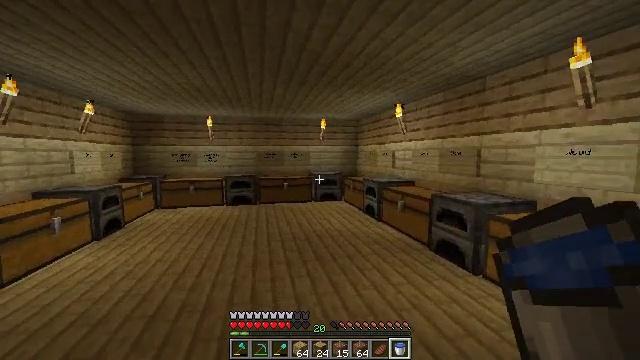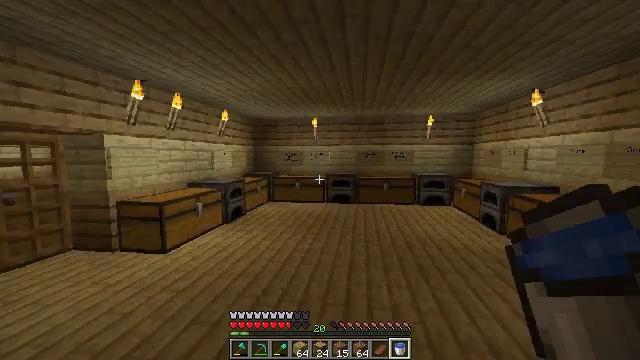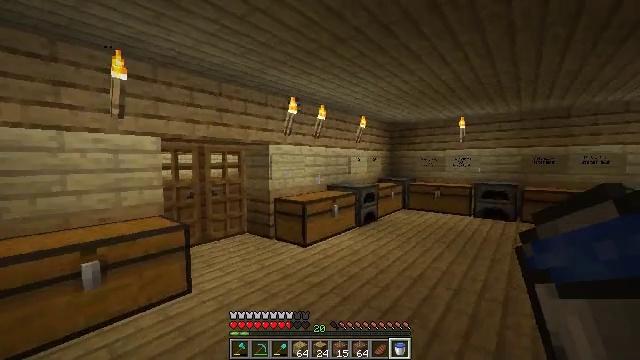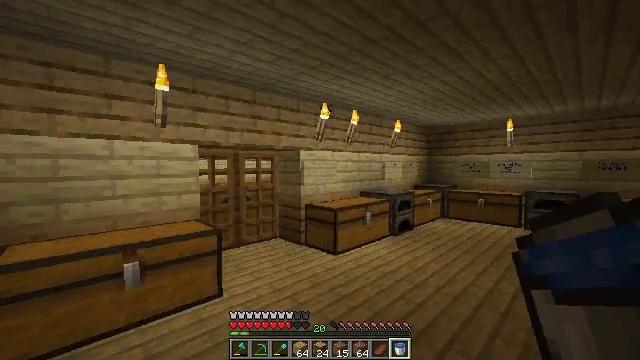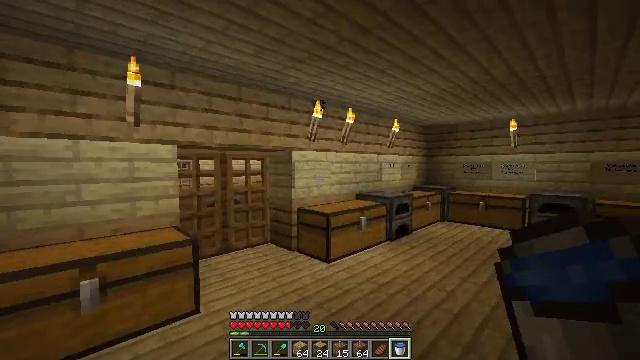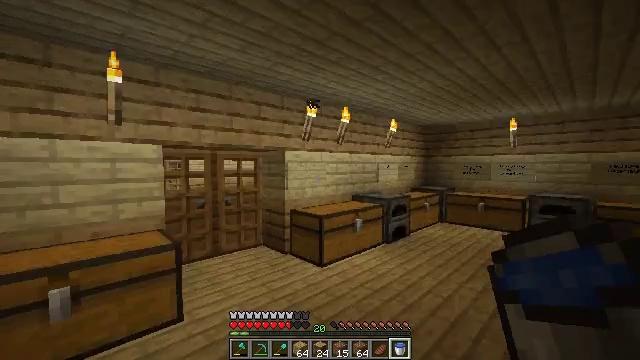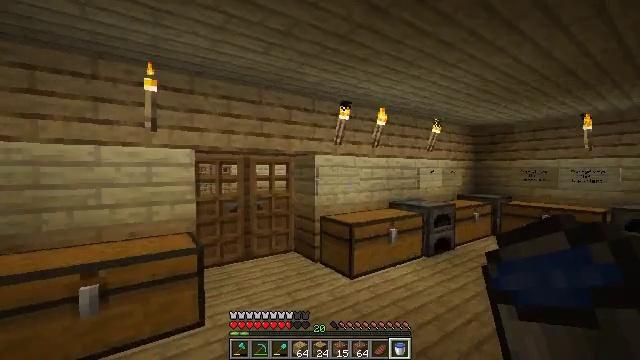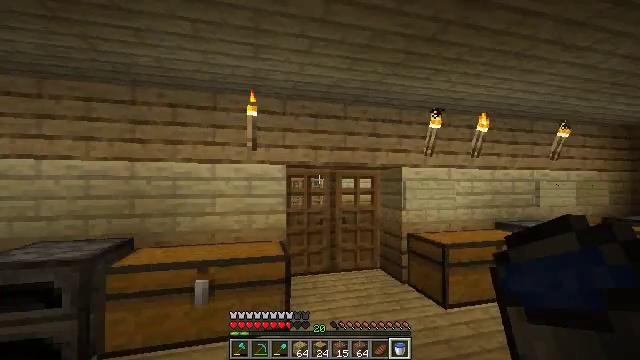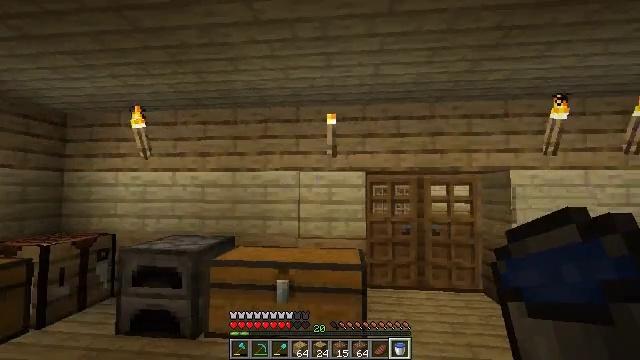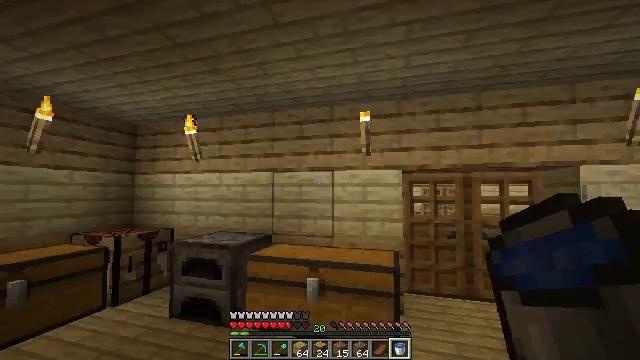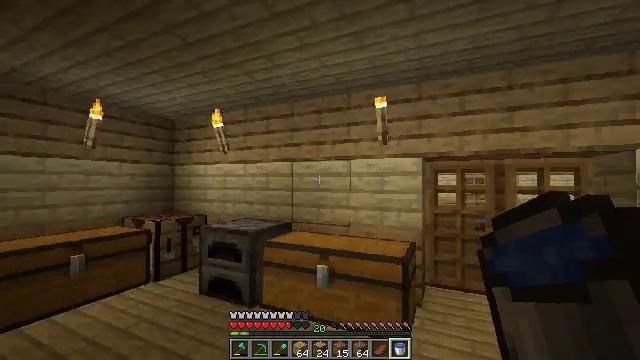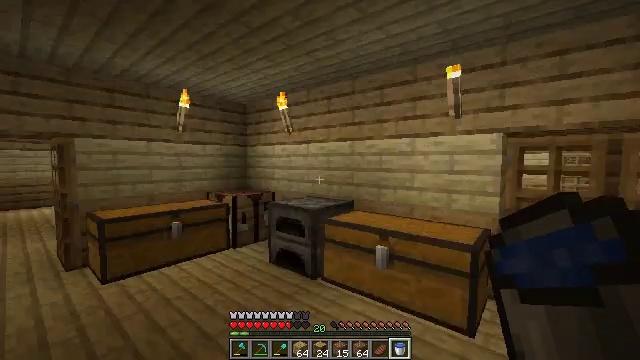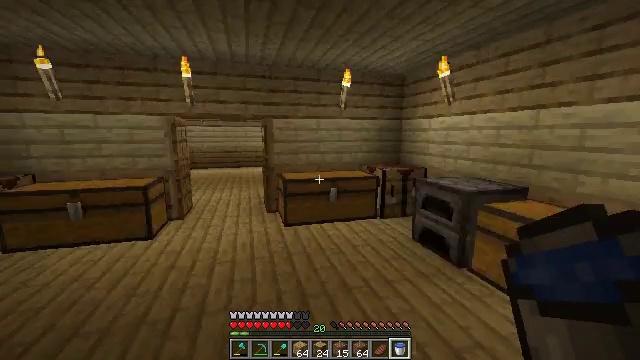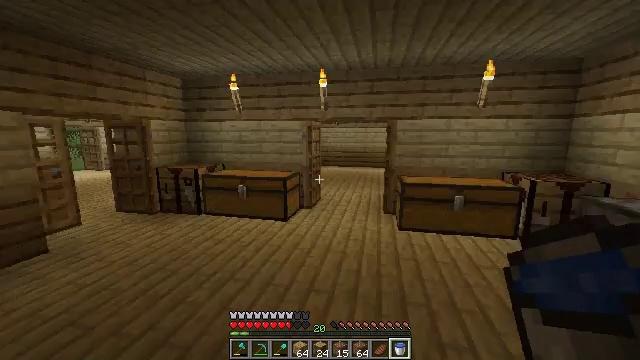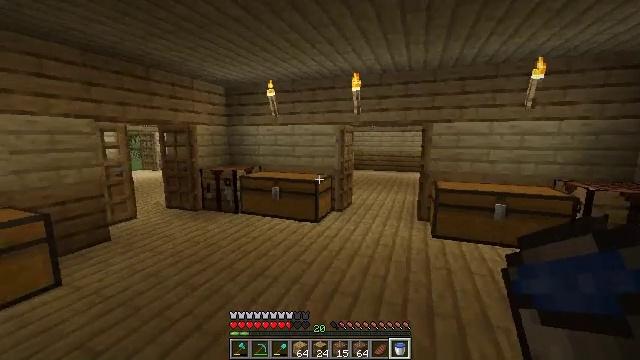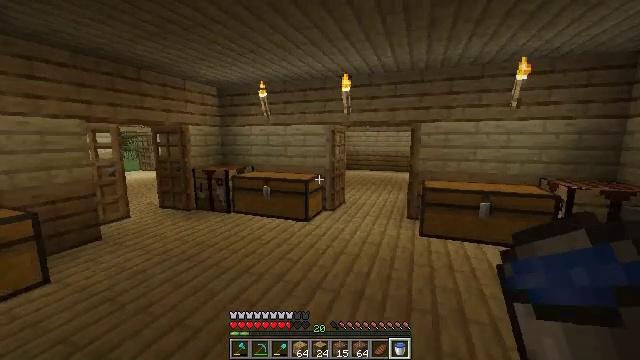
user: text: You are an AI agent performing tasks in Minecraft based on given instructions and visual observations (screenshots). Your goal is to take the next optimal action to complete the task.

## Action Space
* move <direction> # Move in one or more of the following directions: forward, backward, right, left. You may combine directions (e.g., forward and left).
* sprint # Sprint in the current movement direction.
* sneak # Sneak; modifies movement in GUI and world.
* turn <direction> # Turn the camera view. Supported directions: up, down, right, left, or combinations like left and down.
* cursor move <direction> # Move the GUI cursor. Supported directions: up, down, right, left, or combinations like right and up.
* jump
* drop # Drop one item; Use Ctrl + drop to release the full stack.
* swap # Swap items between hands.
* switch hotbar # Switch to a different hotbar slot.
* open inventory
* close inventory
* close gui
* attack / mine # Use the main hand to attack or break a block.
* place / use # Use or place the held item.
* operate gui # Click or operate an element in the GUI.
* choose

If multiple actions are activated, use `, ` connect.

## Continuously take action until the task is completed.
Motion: motion action
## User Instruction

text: Get a stone hoe by crafting it with the necessary materials.
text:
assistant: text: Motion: move forward, turn left
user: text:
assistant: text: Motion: move forward, turn left and up
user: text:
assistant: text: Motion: move forward, turn left and up
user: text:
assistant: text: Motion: move forward and move right
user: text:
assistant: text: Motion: move forward and move right
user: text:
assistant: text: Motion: move forward and move right, turn left and up
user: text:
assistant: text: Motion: move forward and move right, turn left and up
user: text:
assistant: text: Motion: move right, turn left and up
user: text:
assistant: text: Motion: move right, turn left
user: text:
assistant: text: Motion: move right, turn left and down
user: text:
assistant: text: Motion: move right, turn left and down
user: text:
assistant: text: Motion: move right, turn left and down
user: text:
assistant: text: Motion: move right, turn left
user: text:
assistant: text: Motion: move right, turn left
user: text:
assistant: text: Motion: move right
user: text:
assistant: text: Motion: move right
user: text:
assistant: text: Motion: move right
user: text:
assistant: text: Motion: move right
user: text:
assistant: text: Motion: move forward and move right
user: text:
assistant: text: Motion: move forward
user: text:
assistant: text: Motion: move forward
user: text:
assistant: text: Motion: move forward, turn right
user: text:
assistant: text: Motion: move forward
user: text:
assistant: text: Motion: move forward
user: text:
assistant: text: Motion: move forward
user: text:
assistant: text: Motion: move forward, turn left and down
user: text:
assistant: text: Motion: move forward, turn left and down
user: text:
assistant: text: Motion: move forward, turn right and down
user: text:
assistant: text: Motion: move forward, turn right and down
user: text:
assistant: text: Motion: move forward, turn right and down